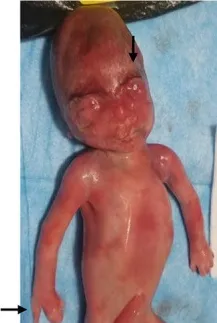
Facial features and limb malformations of the fetus in case 1. A 28-year-old Chinese woman was referred for prenatal diagnosis at 16 weeks of gestation due to fetal nuchal translucency (NT) thickening (A).
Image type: medical_photograph (skin_photograph)